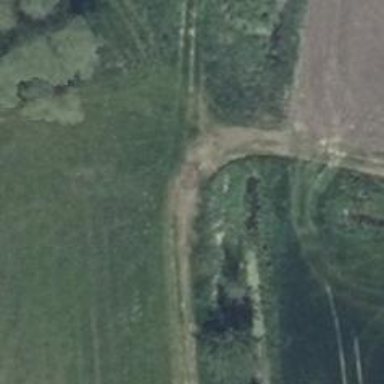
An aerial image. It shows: Culvert tunnel.